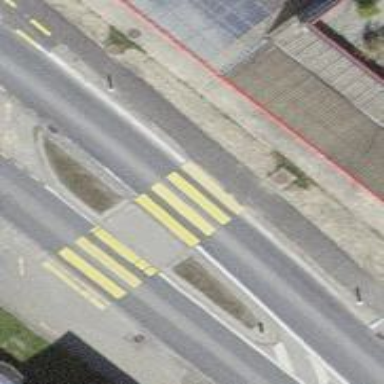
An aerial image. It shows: Zebra crossing with pedestrian island.